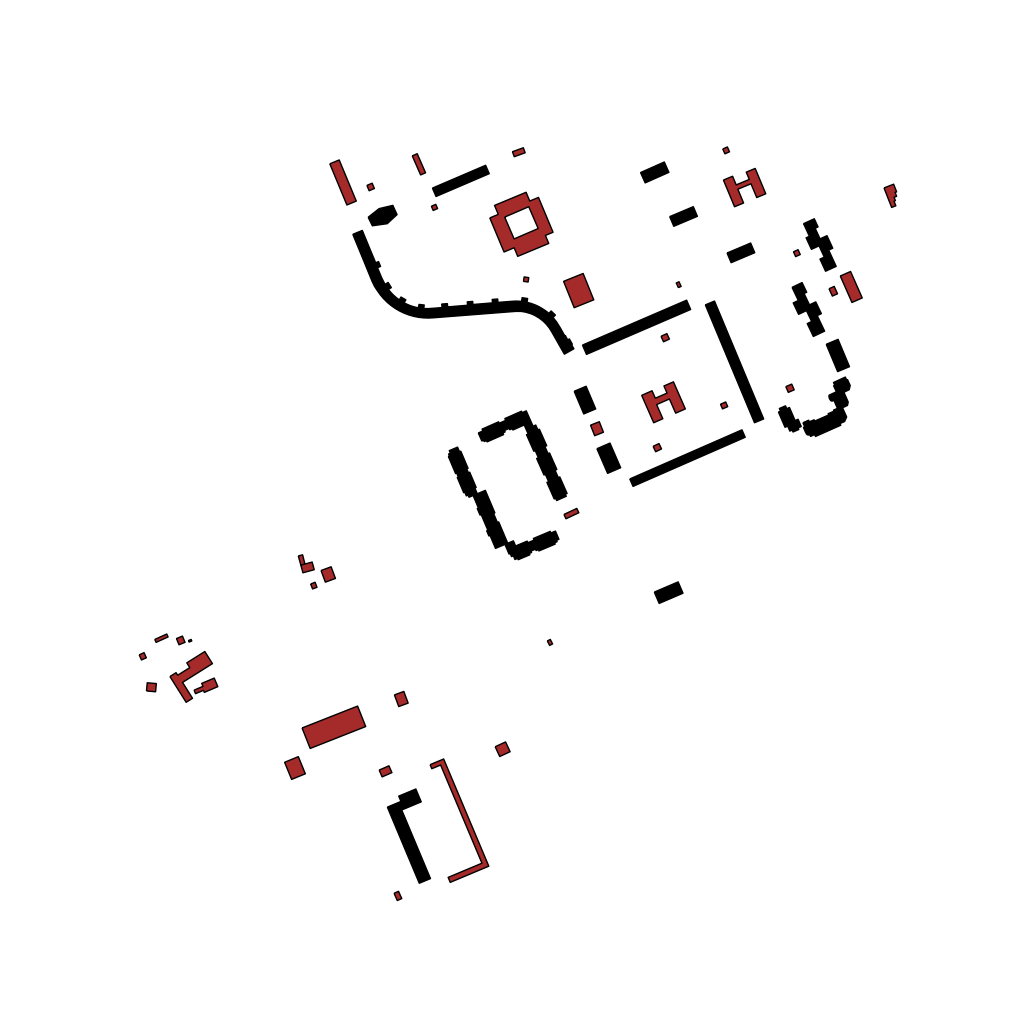
Tags: overhead vector_map, recreation, residential, modern, soviet, high_rise, individual_rise, low_rise, density_4, Building, Facility, 1.0 km²